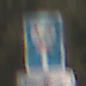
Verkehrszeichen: SackgasseRadverkehrFussgaengerDurchlaessig
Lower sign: HinweisGeaenderteVorfahrtVerkehrsfuehrungVerkehrsregelung3
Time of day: Midday
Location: Outdoor (Nature)
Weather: PartlyCloudy
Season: NotSpecified
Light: Natural